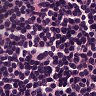
Metastatic tissue present: no